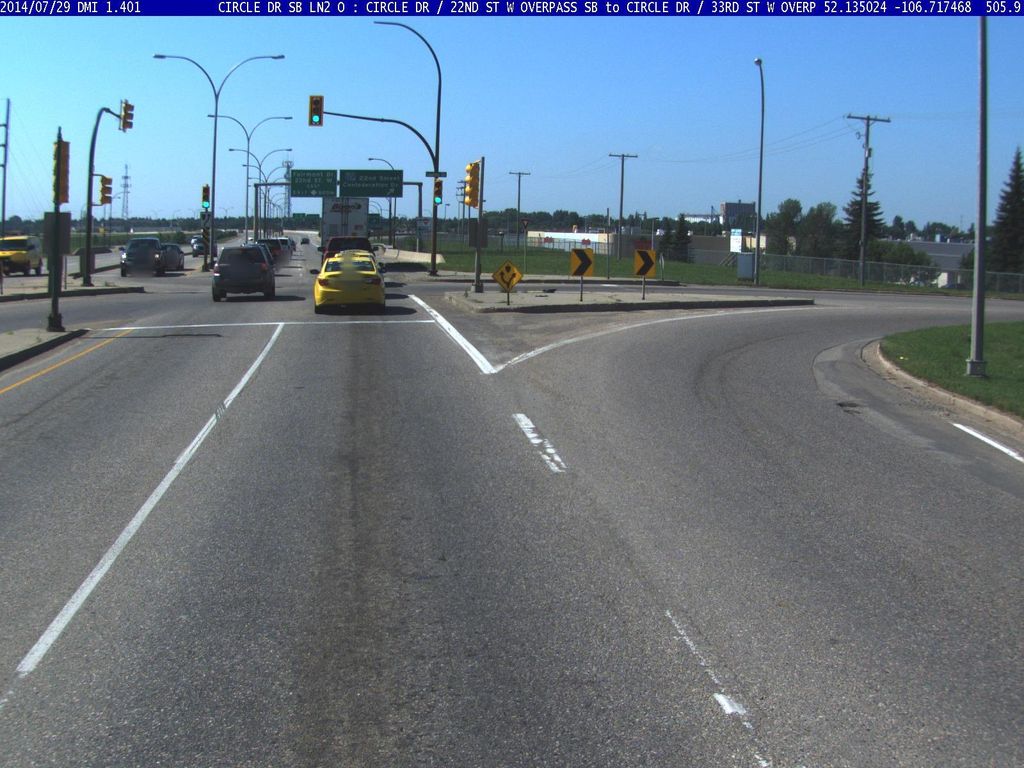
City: saskatoon